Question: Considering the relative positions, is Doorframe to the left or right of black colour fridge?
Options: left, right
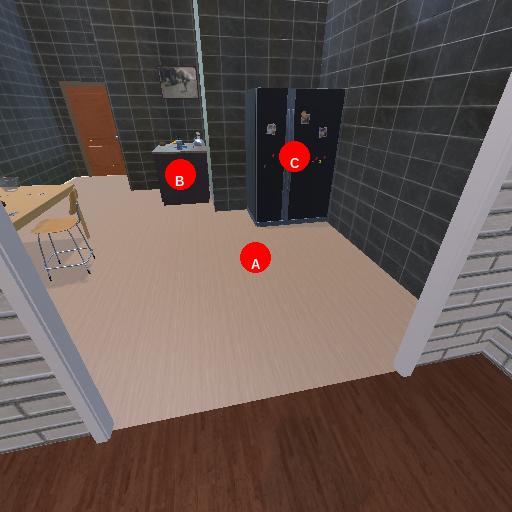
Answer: left